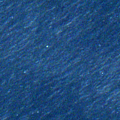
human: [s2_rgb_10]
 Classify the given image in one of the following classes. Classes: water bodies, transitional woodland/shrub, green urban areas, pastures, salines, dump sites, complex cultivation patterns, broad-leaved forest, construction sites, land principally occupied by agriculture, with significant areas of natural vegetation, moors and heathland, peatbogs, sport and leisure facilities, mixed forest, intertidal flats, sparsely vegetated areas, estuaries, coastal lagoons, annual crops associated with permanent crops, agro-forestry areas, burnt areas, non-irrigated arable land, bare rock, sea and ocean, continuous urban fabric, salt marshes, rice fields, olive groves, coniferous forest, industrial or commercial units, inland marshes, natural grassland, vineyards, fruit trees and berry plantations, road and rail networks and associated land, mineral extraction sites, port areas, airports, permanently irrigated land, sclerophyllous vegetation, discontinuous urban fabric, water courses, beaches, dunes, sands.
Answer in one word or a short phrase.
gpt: sea and ocean